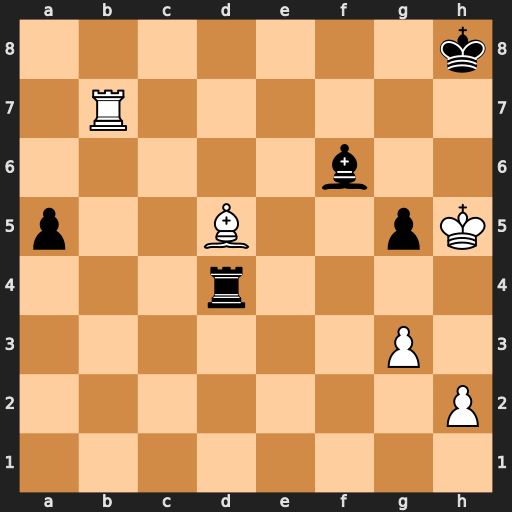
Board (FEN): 7k/1R6/5b2/p2B2pK/3r4/6P1/7P/8
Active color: w
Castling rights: -
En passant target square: -
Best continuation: Rd7 Rxd5 Rxd5